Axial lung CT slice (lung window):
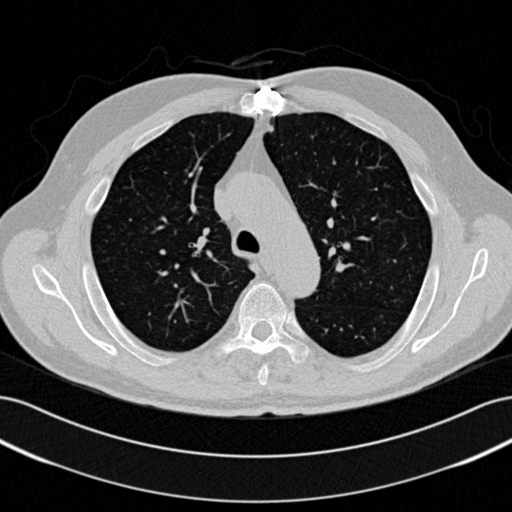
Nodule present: no